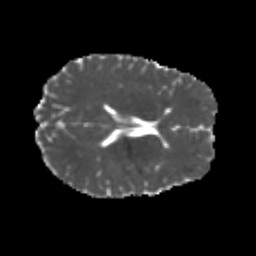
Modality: MD
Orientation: axial
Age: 22
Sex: male
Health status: healthy
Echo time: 0.074 s